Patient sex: M
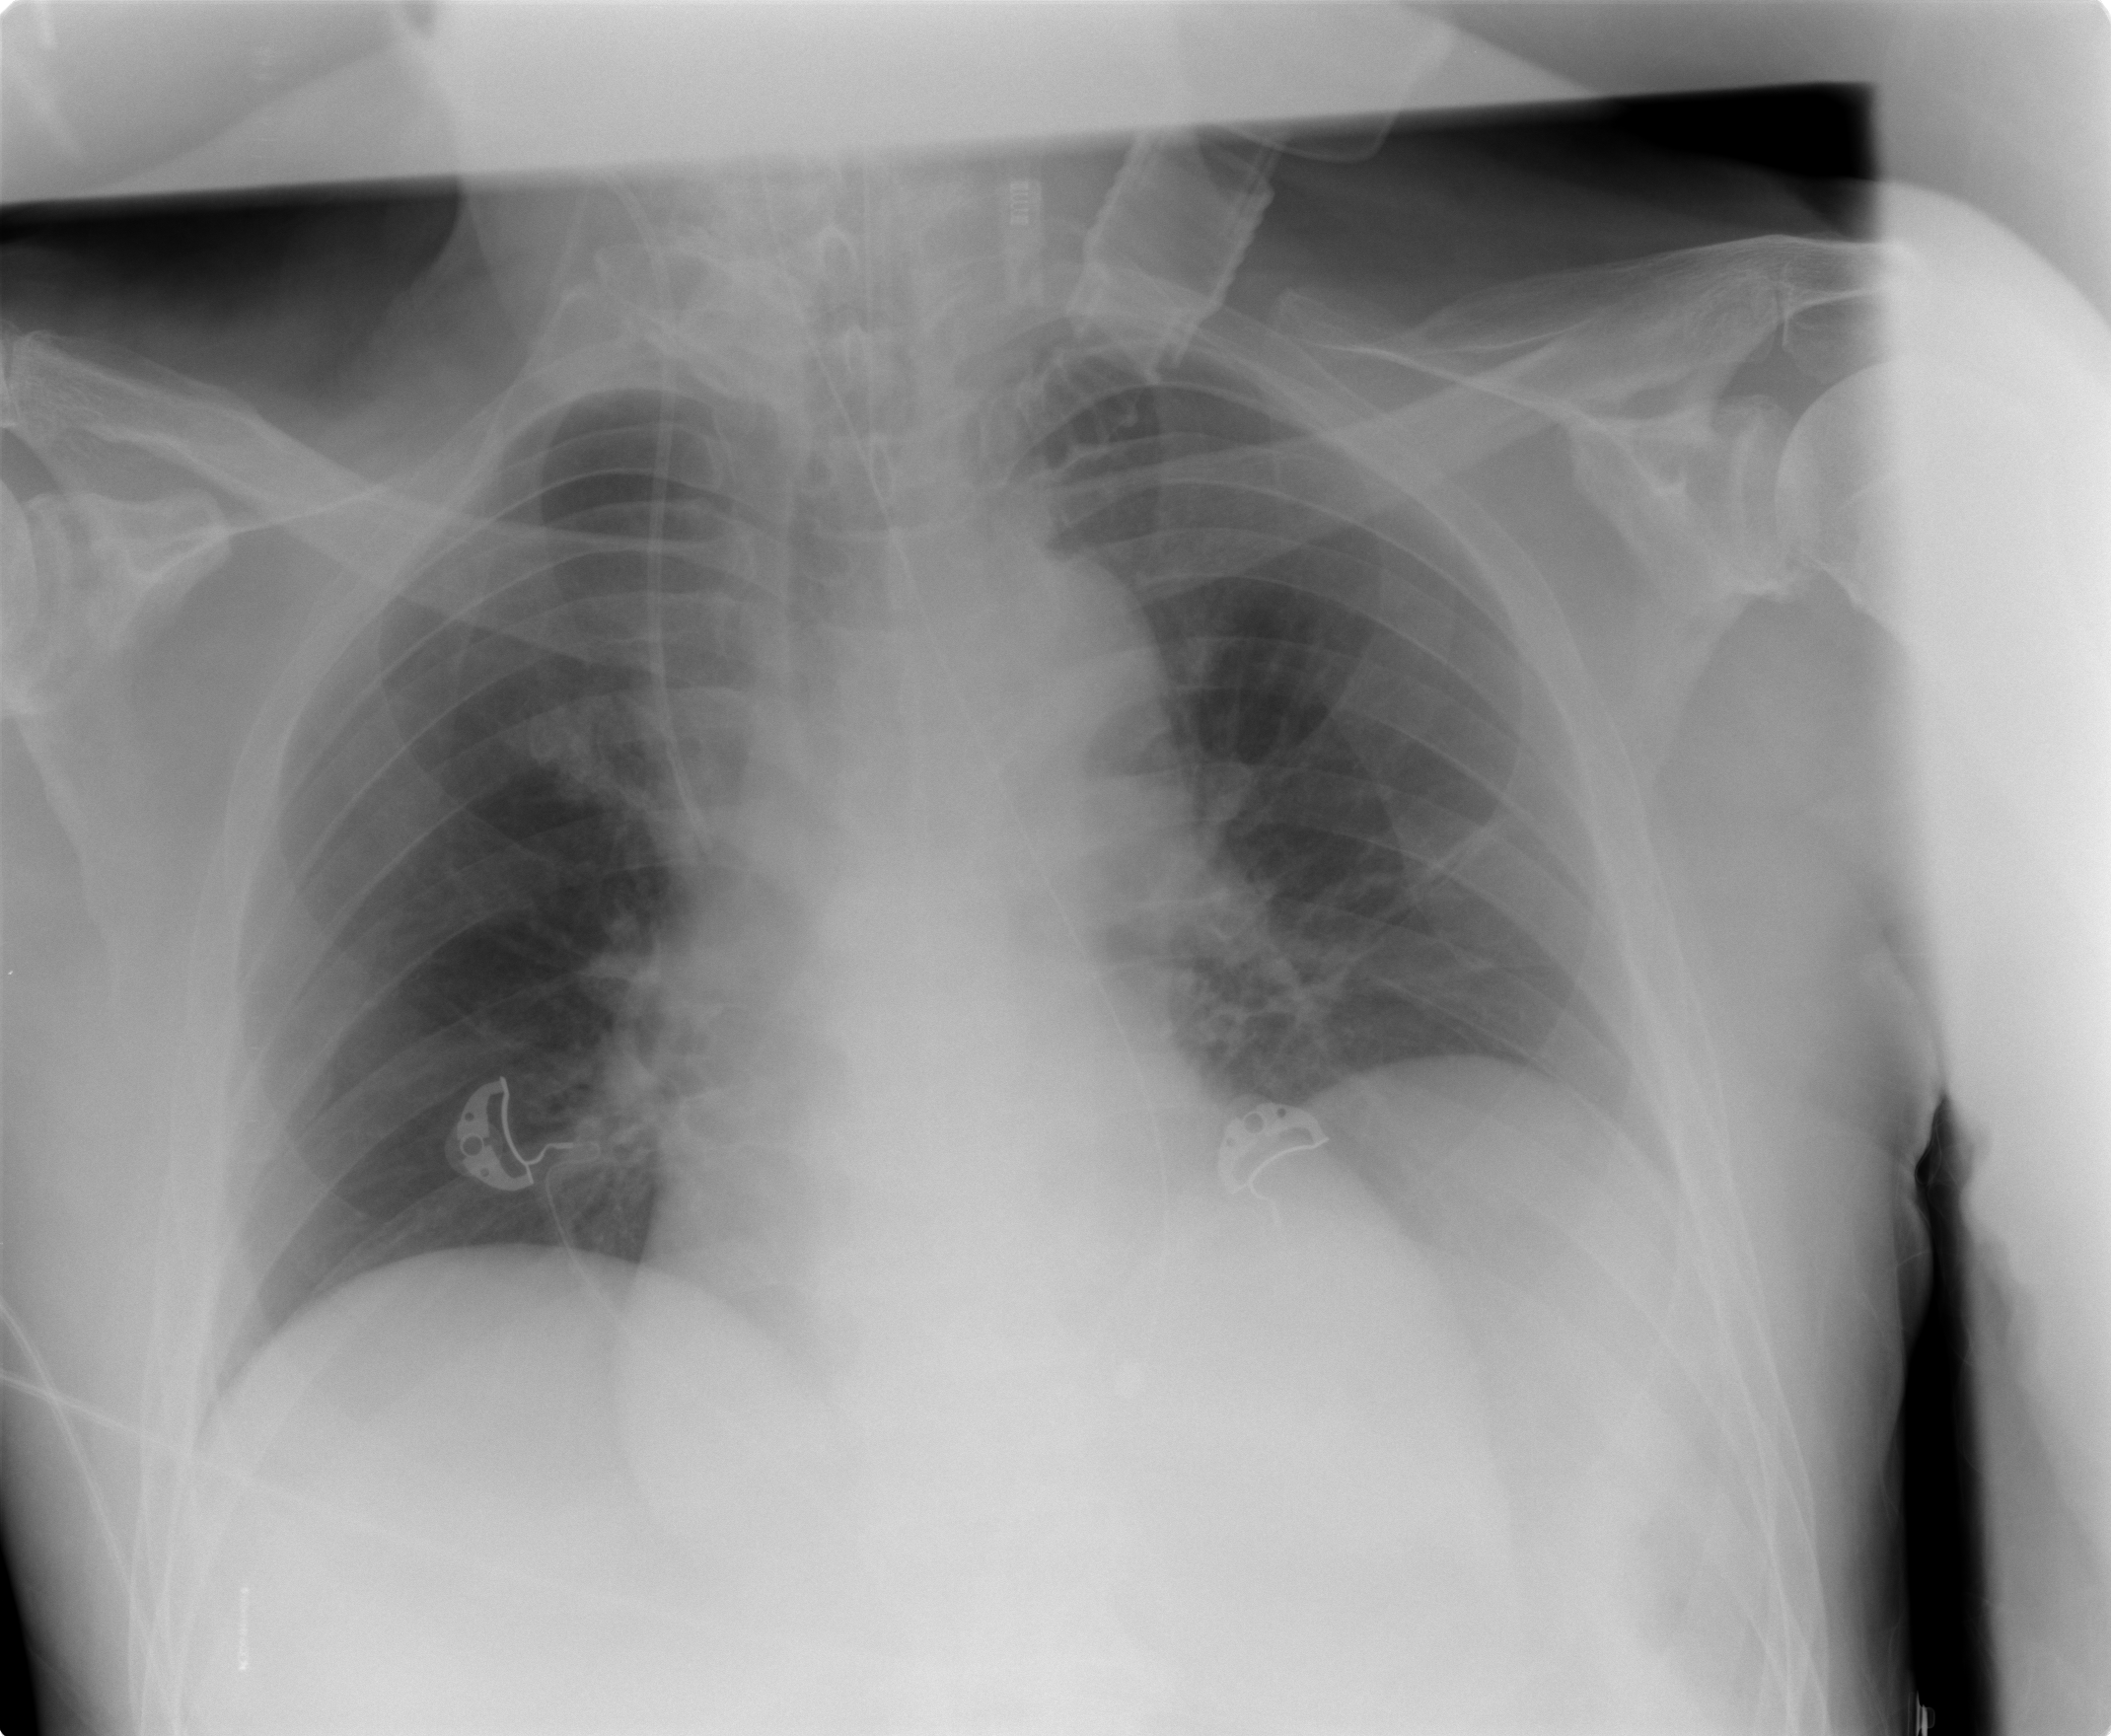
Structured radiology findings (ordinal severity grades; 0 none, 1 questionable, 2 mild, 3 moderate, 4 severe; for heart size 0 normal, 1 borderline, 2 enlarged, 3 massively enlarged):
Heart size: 0
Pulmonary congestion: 0
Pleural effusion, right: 0
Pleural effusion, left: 0
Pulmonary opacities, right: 0
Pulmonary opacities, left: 0
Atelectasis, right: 0
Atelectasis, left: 1